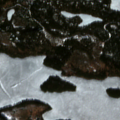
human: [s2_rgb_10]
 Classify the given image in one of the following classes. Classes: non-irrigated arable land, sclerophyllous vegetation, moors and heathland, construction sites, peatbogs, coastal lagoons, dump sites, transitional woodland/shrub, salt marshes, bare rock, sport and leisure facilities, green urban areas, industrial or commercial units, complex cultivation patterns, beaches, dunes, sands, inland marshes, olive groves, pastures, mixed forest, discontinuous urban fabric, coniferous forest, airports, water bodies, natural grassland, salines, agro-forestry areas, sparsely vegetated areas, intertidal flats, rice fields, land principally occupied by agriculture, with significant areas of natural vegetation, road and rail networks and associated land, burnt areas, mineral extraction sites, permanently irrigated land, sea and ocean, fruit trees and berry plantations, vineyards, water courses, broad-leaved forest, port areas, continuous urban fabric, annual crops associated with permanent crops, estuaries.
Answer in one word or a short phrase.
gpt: coniferous forest, water bodies